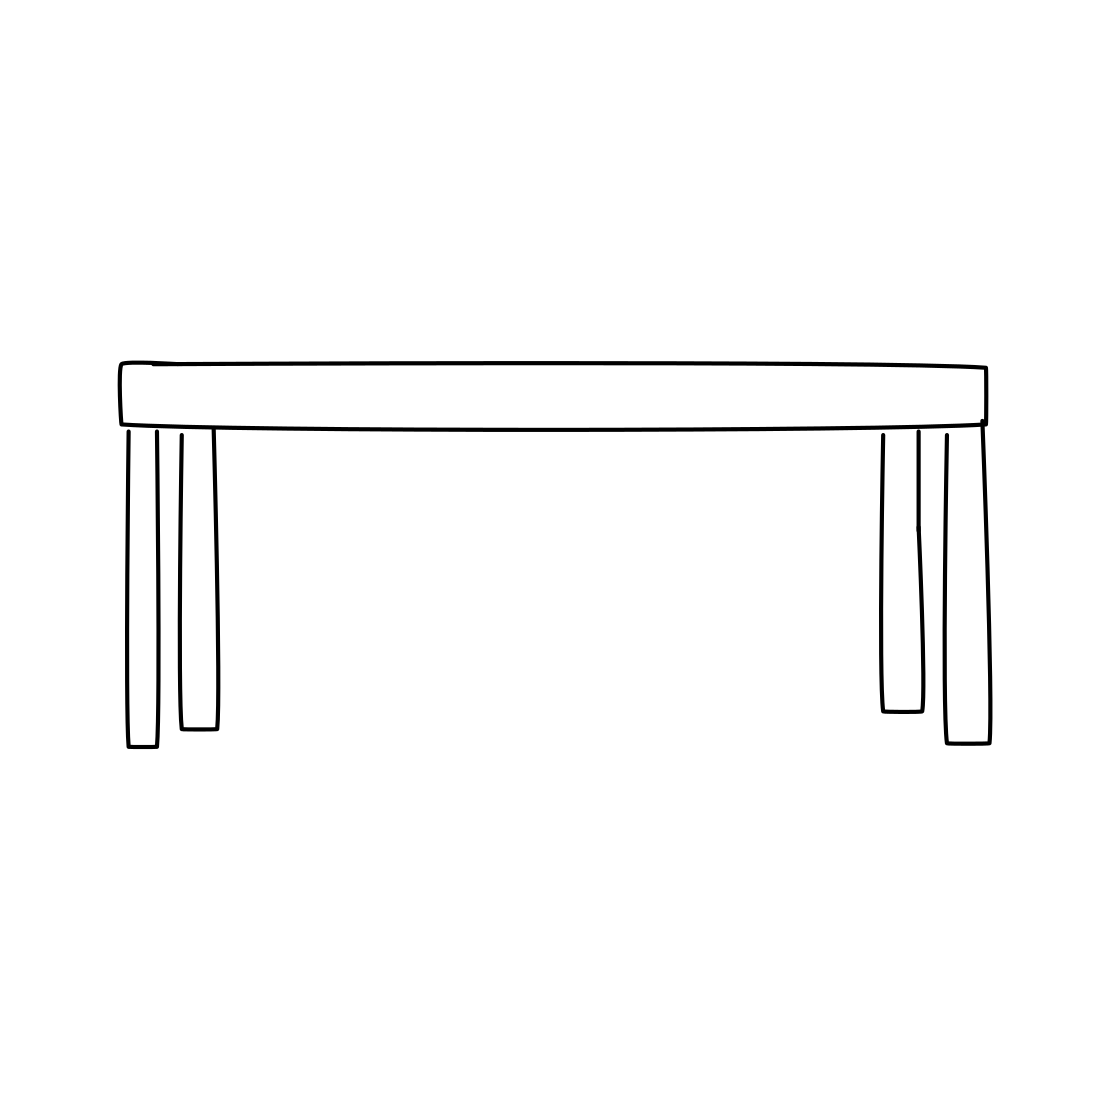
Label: table